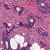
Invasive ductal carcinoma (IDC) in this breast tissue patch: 1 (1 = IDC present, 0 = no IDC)